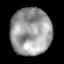
Tissue: lung
Cell type: Epithelial cells
Senescence score: 0.5605
Nuclear area (px): 1884
Mean DAPI intensity: 155.282